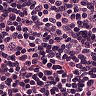
Metastatic tissue present: no